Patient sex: F
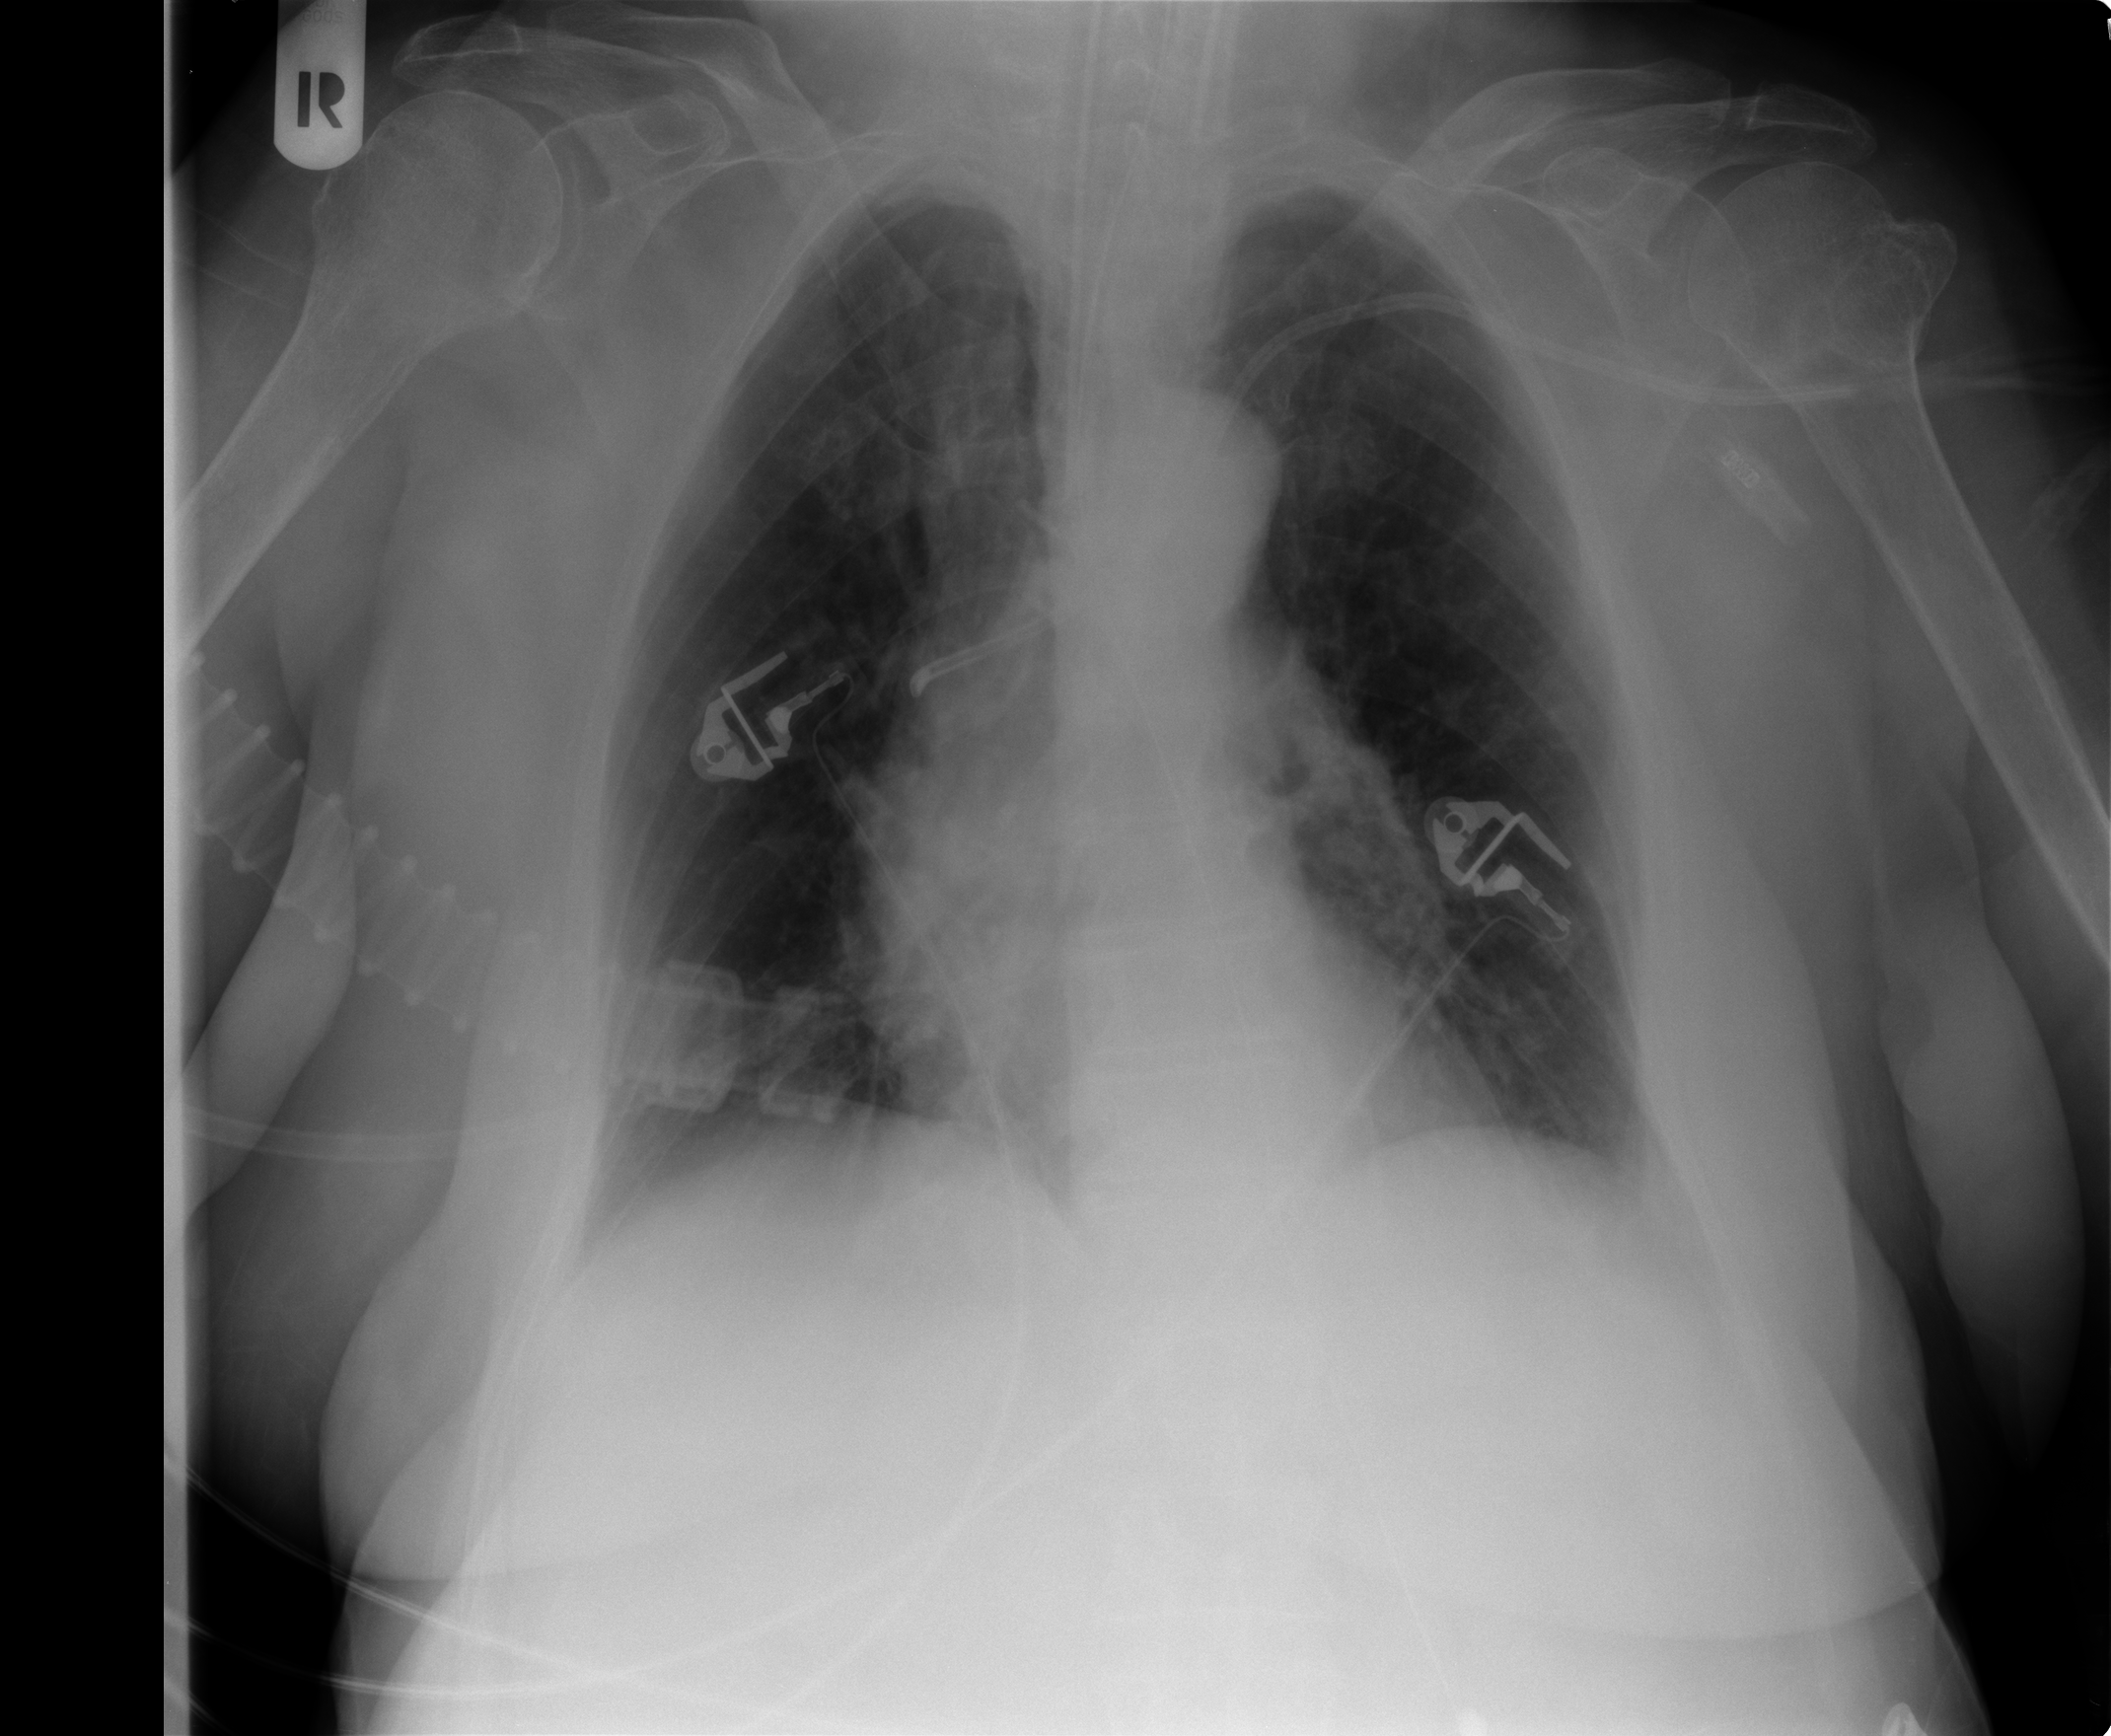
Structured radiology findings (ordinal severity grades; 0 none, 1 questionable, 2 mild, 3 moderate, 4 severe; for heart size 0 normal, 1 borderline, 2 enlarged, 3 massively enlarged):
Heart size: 0
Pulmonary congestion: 0
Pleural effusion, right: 0
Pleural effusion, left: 1
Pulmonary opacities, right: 0
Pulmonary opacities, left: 0
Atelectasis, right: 0
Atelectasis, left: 2